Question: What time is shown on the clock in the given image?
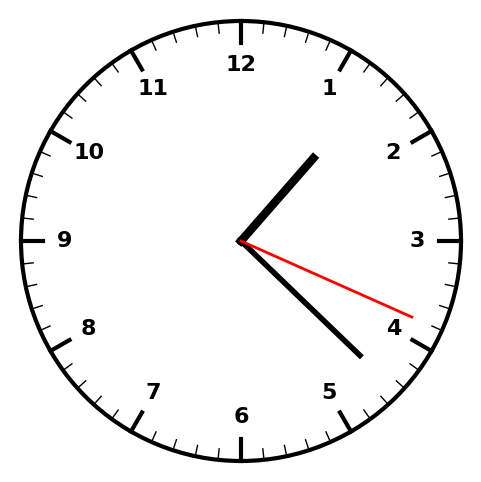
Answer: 01:22:19